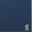
Piece: xx